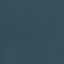
Land use / land cover: SeaLake